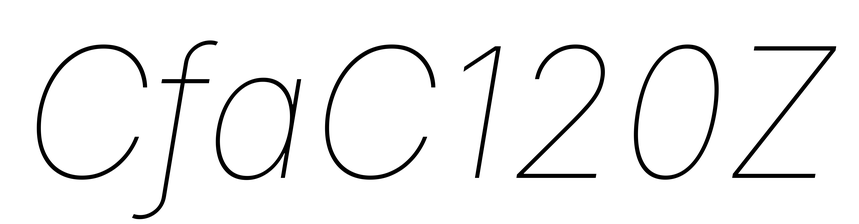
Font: Inter-Italic_Thin_Italic